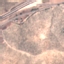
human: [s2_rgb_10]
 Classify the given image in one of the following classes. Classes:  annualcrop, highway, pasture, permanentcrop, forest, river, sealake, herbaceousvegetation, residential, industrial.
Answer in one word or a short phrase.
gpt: PermanentCrop